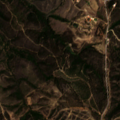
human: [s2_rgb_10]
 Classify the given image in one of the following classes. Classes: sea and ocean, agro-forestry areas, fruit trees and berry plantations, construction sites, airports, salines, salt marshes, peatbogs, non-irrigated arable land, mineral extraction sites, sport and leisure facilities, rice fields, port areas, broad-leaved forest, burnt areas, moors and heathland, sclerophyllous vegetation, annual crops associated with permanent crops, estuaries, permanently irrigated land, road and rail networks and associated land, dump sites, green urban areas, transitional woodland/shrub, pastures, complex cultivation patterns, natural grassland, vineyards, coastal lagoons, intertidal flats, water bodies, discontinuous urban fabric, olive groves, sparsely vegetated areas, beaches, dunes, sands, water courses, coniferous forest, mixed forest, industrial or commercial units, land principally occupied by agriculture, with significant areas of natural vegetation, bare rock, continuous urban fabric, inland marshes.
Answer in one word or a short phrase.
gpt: broad-leaved forest, coniferous forest, sclerophyllous vegetation, transitional woodland/shrub